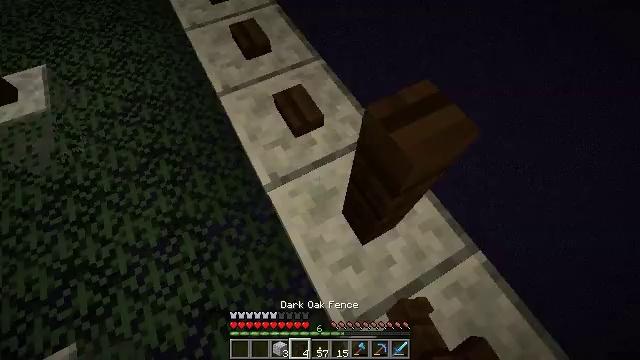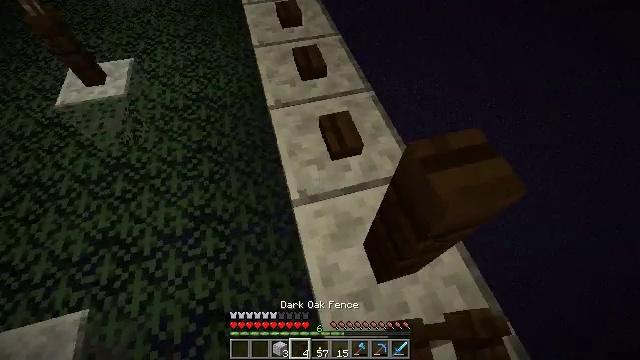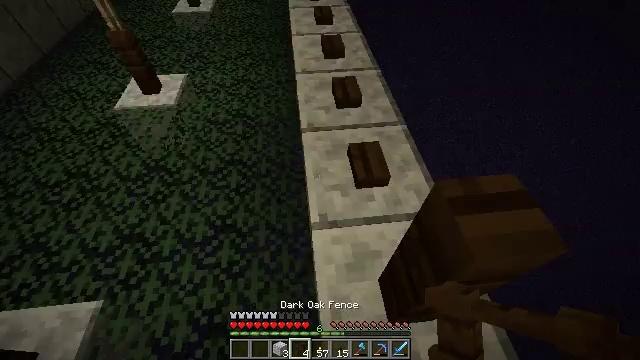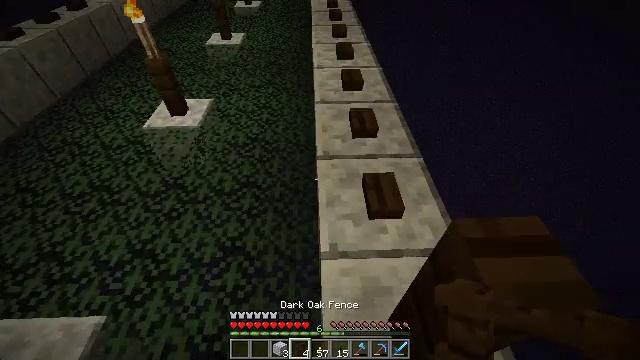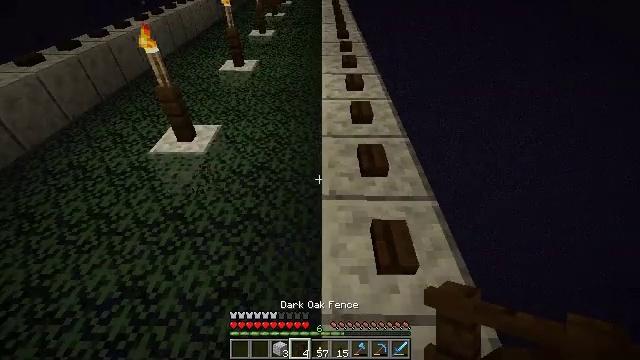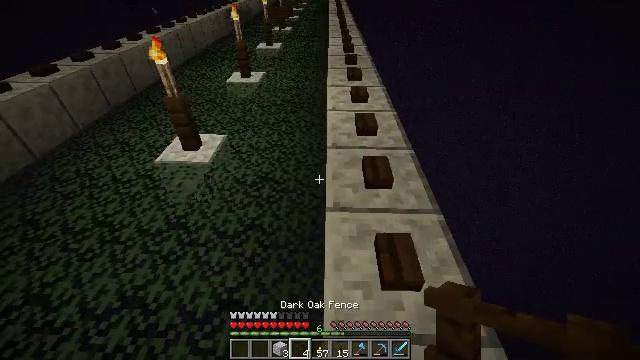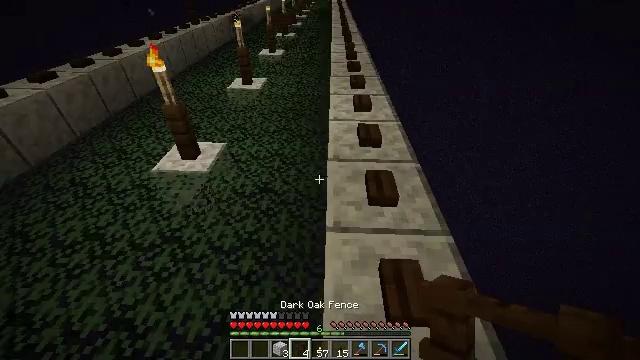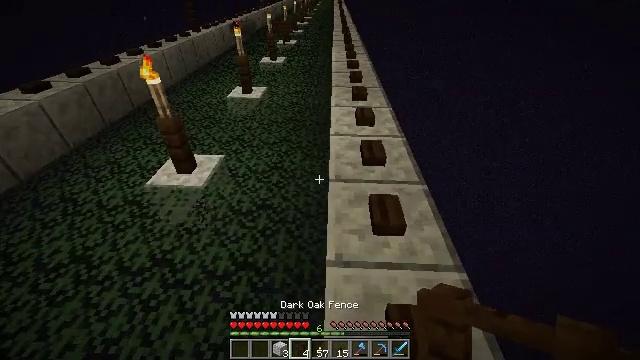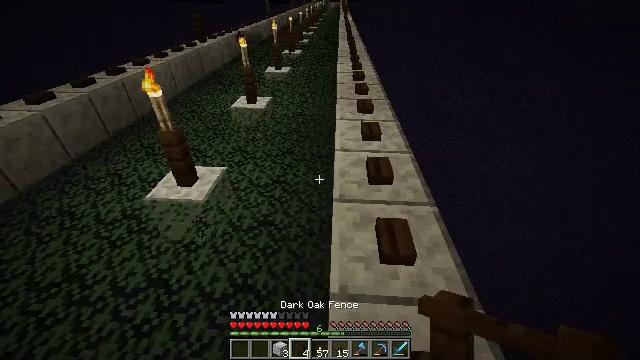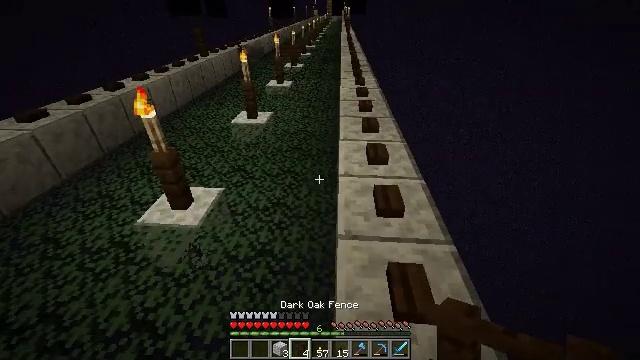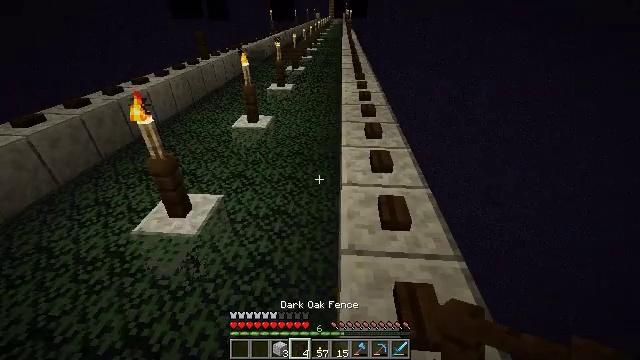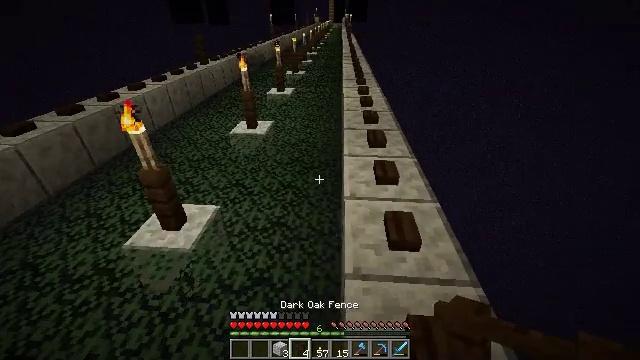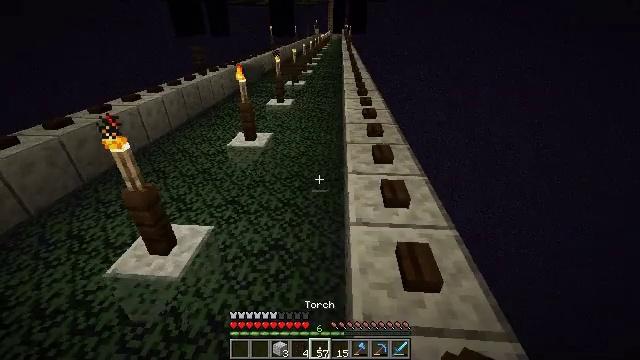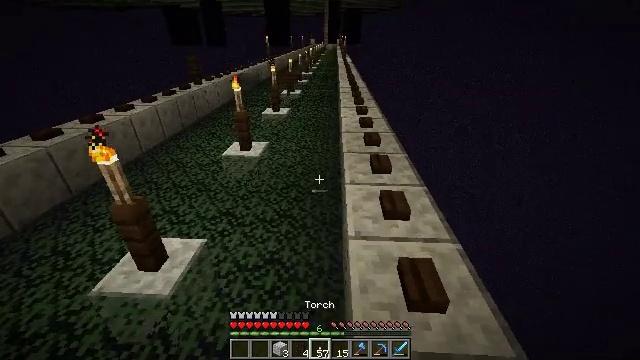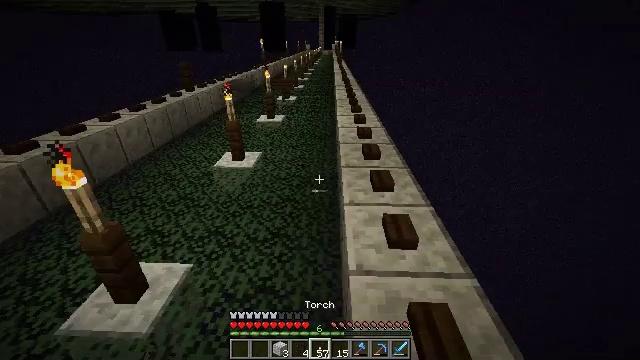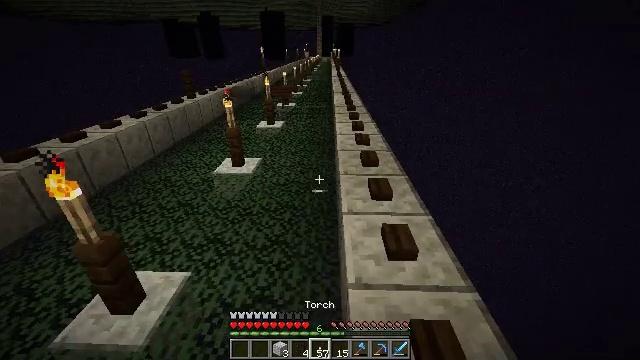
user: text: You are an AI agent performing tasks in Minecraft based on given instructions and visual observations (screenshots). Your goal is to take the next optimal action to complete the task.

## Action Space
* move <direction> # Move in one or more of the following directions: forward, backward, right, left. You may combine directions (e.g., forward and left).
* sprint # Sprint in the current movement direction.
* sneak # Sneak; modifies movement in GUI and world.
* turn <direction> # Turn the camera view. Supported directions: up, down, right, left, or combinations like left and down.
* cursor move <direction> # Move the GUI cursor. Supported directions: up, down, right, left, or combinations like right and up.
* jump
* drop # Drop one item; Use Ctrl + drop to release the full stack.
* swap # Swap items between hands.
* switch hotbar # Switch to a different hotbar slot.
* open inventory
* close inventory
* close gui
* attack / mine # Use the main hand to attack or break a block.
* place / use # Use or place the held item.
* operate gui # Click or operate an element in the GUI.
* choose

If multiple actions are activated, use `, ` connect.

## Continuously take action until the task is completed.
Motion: motion action
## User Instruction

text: Break the dark oak button to retrieve it.
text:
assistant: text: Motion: turn left and up
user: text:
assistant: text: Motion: turn left and up
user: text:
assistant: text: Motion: move forward, turn left and up
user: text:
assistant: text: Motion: move forward, turn left and up
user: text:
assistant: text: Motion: move forward, turn left and up
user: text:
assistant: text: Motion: move forward, turn up
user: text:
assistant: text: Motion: move forward, turn up
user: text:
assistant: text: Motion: move forward, turn left and up
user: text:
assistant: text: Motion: move forward, turn up
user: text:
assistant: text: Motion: move forward
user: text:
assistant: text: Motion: move forward
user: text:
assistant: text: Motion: move forward, turn up
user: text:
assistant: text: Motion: move forward, turn up
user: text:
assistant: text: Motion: move forward, sprint, turn up
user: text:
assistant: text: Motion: move forward, sprint
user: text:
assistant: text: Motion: move forward and move right, sprint
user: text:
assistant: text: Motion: move forward and move right, sprint
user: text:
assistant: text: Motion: move forward and move right, sprint
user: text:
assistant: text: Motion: move forward, sprint
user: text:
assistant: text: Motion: move forward, sprint
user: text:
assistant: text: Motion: move forward, sprint
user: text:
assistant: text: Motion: move forward, sprint
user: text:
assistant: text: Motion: move forward, sprint
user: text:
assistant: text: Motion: move forward, sprint
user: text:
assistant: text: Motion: move forward, sprint
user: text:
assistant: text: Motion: move forward, sprint
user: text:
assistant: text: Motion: move forward, sprint, turn left
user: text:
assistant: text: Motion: move forward, sprint
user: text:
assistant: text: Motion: move forward, sprint
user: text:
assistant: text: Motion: move forward, sprint